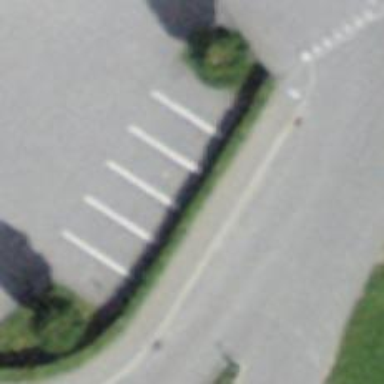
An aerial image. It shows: Charging station.